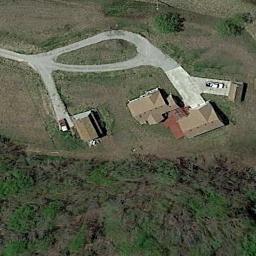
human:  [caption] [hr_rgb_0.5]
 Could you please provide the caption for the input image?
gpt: There are several houses of different sizes and many withered trees in the sparse residential area, And there are two roads surrounded by open spaces .

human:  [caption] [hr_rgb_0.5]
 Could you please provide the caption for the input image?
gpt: There are many trees beside the sparse residential .

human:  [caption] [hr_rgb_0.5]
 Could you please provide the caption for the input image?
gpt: The sparse residential is on the bare land next to some trees and a road .

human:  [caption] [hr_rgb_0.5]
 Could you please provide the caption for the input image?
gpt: At the intersection of two roads, There are several sparse residences .

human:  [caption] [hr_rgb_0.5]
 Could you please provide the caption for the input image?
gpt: A sparse residential area with four buildings and some brown trees .